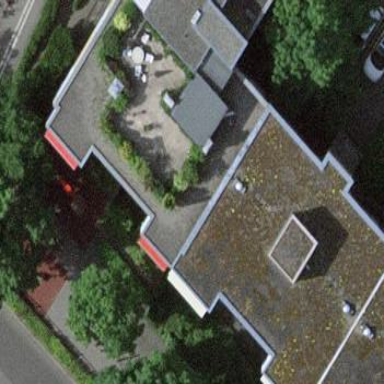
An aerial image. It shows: Grey flat-roofed apartments.